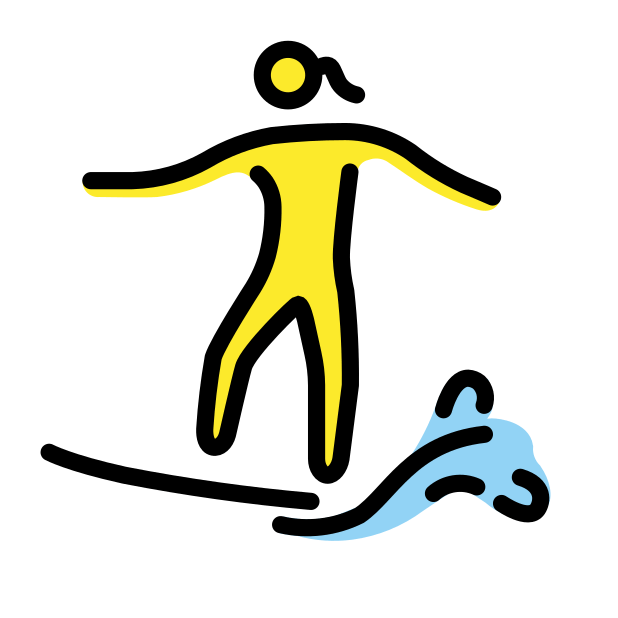
woman surfing